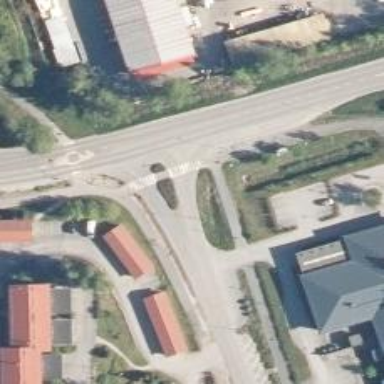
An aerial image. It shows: Asphalt cycleway with uncontrolled zebra crossing. There is crossing island as well.